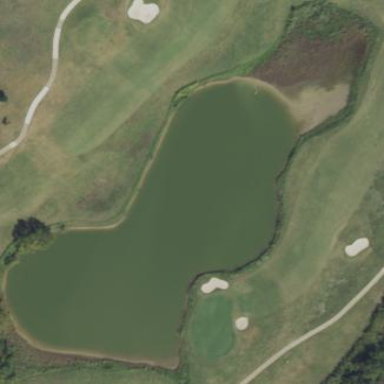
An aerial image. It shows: Scenic view of water hazard on golf course. The natural water feature adds beauty to the landscape.